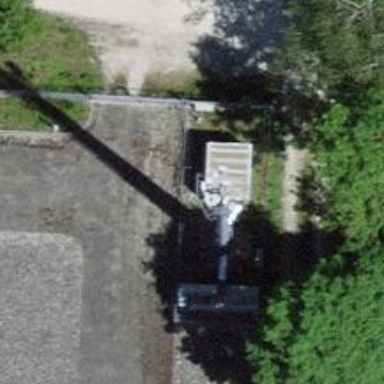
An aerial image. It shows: Communication mast tower.